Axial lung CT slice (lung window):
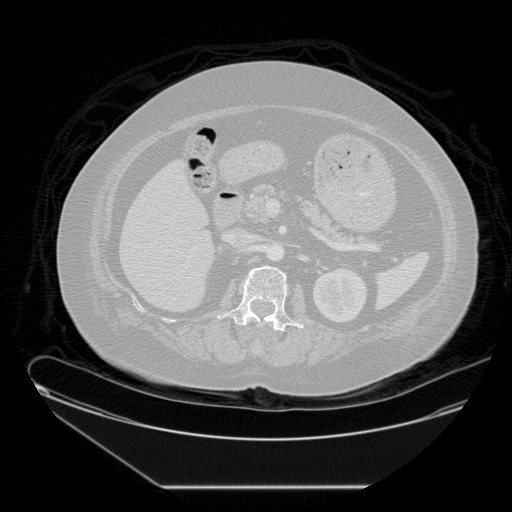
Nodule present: no